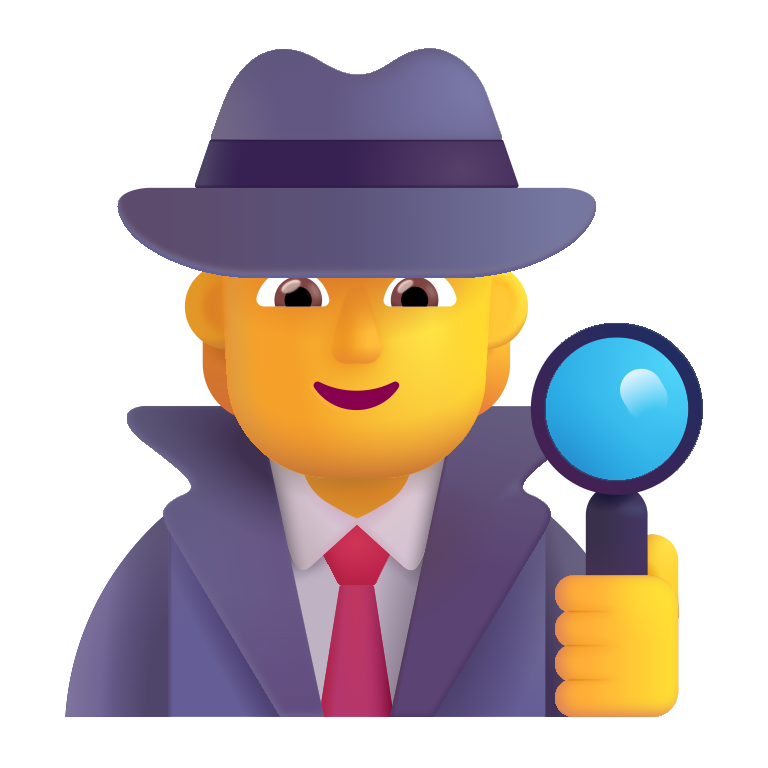
detective color default